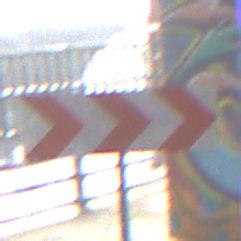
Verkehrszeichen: RichtungstafelnInKurvenGrossLinks
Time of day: Midday
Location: Roofed (Special)
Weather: Overcast
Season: NotSpecified
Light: Natural